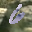
Label: 6